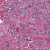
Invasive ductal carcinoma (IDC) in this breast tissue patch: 1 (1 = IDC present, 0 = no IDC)